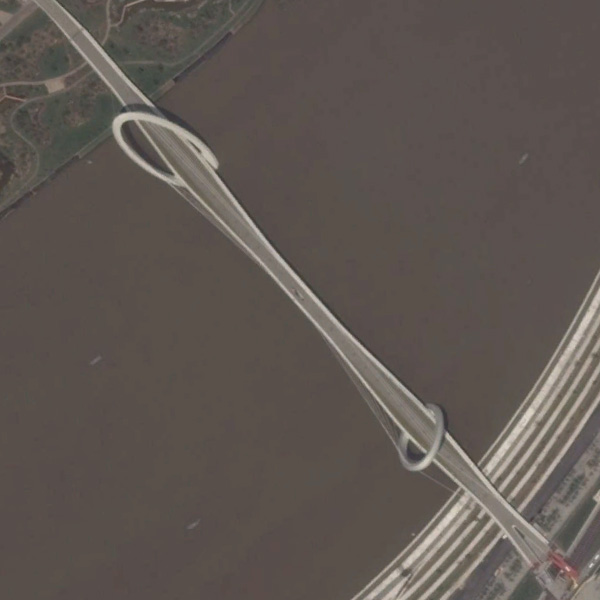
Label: Bridge